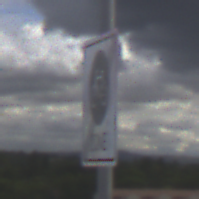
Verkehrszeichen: EndeFahrradzone
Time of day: MorningAfternoon
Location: Outdoor (Suburban)
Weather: PartlyCloudy
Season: NotSpecified
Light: Natural